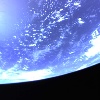
Label: water